Question: I have a list of floats but the floats are in the same cell sometimes, seperate with a "," and I would like to remove the floats in the same cell with the same occurence.
I have tried a code on string (see below) and it works but it doesn't work with float.
'''
from collections import OrderedDict
df['Desired'] = (df['NEIGHBORS'].str.split()
.apply(lambda x: OrderedDict.fromkeys(x).keys())
.str.join(','))
'''
The message error is the following: 'float' object is not iterable.

<URL>
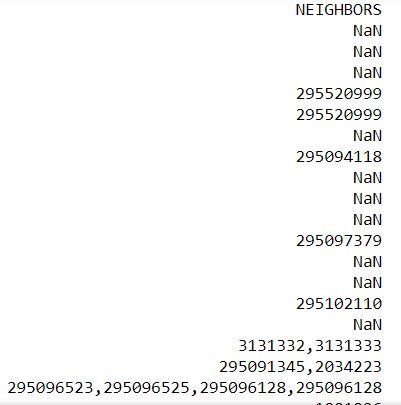
Answer: Your code is correct, just make sure all your rows are string before iterating/applying over them:
'''
# Add .astype(str) to avoid getting a TypeError
df['Desired'] = (df['NEIGHBORS'].astype(str).str.split()
.apply(lambda x: OrderedDict.fromkeys(x).keys())
.str.join(','))
'''
That said, perhaps a better approach would be to only split the rows which are in fact strings:
'''
df['Desired'] = (df['NEIGHBORS'].apply(lambda x: ','.join(set(x.split(','))) if isinstance(x, str) else x))
'''
PS: I am using 'set' for convenience, which will not preserve the order of your items. You can sort with an 'OrderedDict' if order matters.